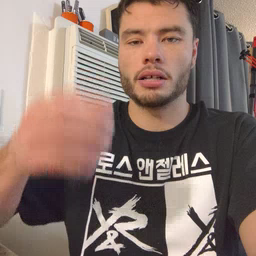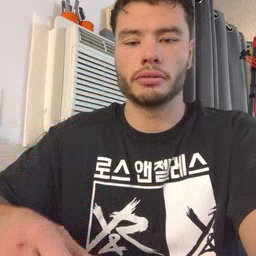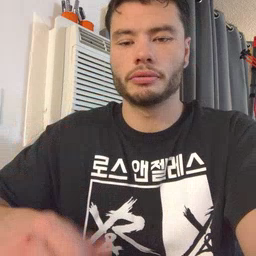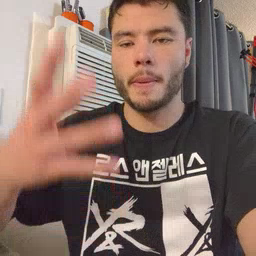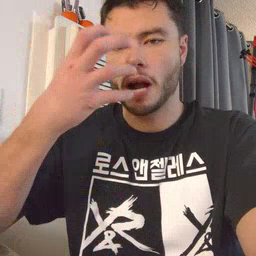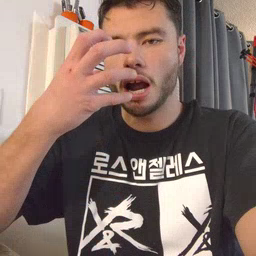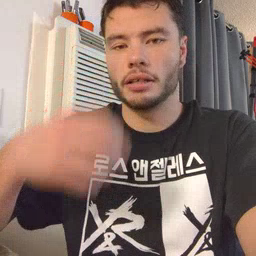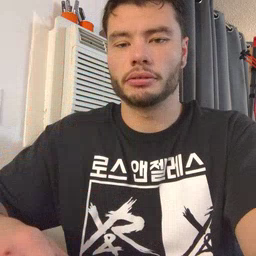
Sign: mad